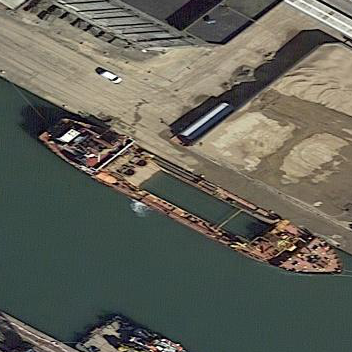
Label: Sand_carrier